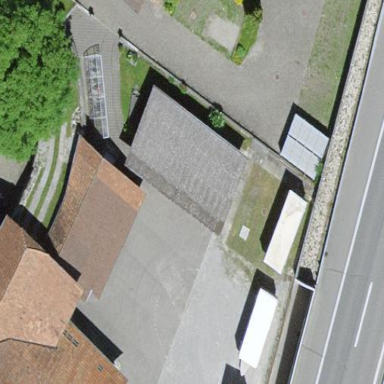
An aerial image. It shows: Shed.